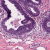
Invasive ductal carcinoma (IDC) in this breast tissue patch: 0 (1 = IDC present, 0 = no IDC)